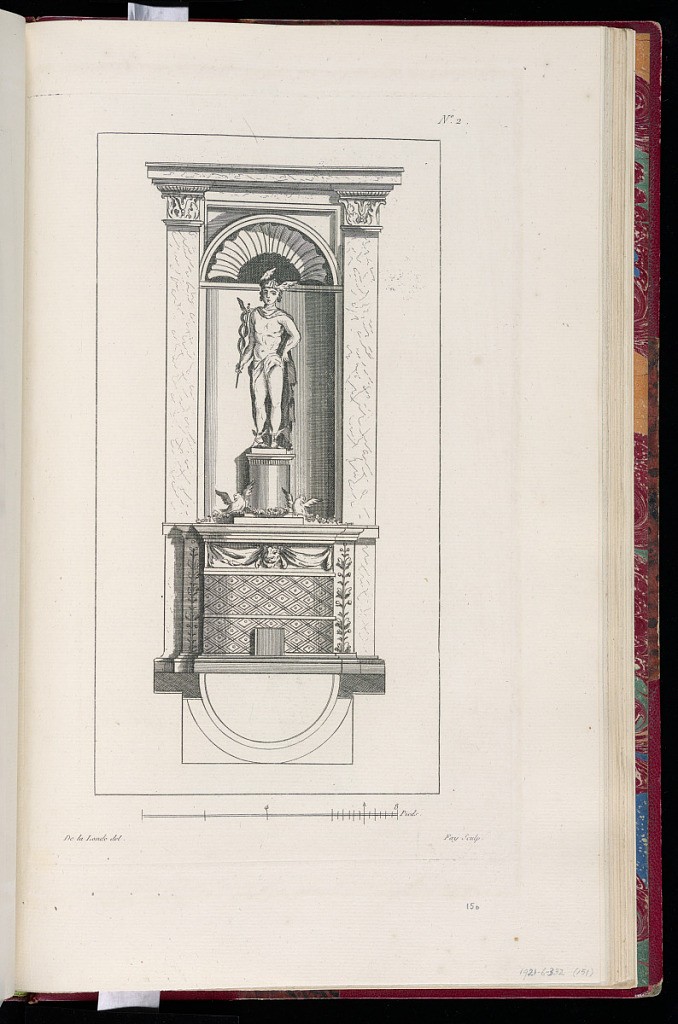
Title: Design for a Stove
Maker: Richard de Lalonde, French, active 1780–96
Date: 1780-1789
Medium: Etching on off-white laid paper
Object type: Print
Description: Elevation and plan for a design for a stove set within a niche and with a statue of Mercury at the chimney. The base of the stove is decorated with ornament motifs including lion mask, drapery, lozenge, bead, and branches. The plate is signed and numbered.